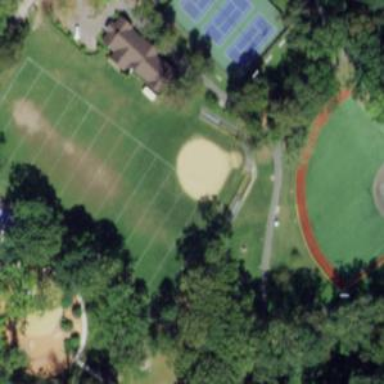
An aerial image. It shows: Baseball pitch for leisure land.